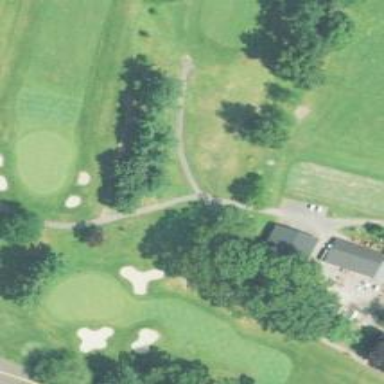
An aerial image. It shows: Path used for both walking and golf.